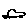
Label: car